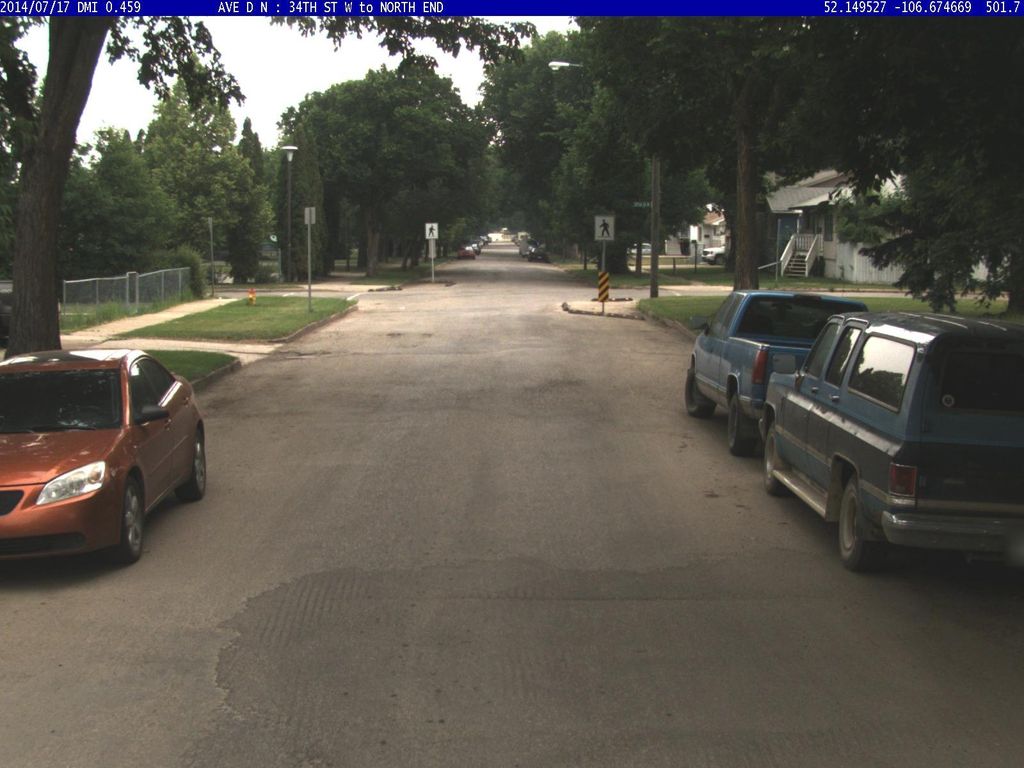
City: saskatoon